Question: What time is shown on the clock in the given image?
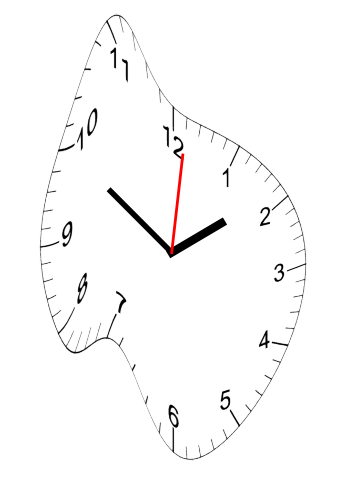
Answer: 01:50:01